九年级 · 度量几何学
(本题8分)(2020浙江$cdot$义乌市宾王中学九年级期中)某校九年级一班的一节数学活动课安排了测量操场上悬挂国旗的旗杆的高度。甲、乙、丙三个学习小组设计的测量方案如图所示:甲组测得图中$BO=60$米,$OD=3.4$米,$CD=1.7$米;乙组测得图中,$CD=1.5$米,同一时刻影长$FD=0.9$米,$EB=18$米;丙组测得图中,$EF//AB、FH//BD$,$BD=90$米,$EF=0.2$米,人的臂长$(FH)$为0.6米,请你任选一种方案,利用实验数据求出该校旗杆的高度.甲组方案乙组方案丙组方案
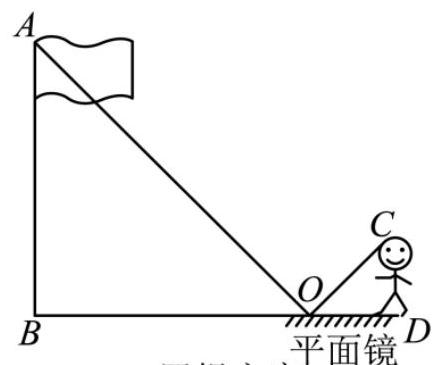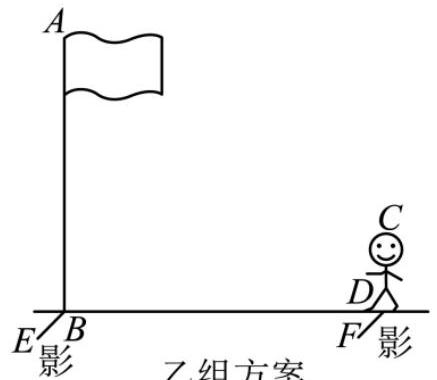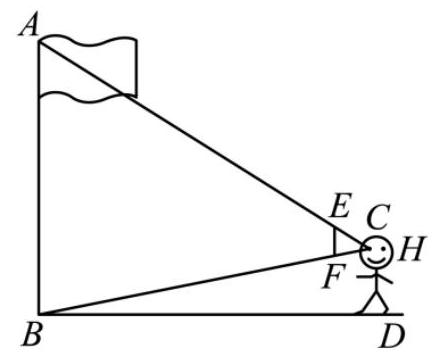
答案: 30米
解析: 【分析】此题三种方案均为把实际问题抽象成三角形相似的问题,解题方法都是利用相似三角形对应边成比例求出结果.采用甲组方案,证明$triangleABOsimtriangleCDO$,根据相似三角形对应边成比例列出$frac{AB}{CD}=frac{OB}{OD}$,然后求出该校旗杆的高度即可.【详解】解：采用甲组方案,在$triangleABO$和$triangleCDO$中,$becauseangleABO=angleCDO=90^{circ},angleAOB=angleCOD$,$thereforetriangleABOsimtriangleCDO$$thereforefrac{AB}{CD}=frac{OB}{OD}$,即$frac{AB}{1.7}=frac{60}{3.4}$，解得$AB=30$米,即该校旗杆的高度为30米.【点睛】本题主要考查了相似三角形的判定与性质,解题关键是构建相似三角形,根据相似三角形的性质列式求解.